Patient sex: F
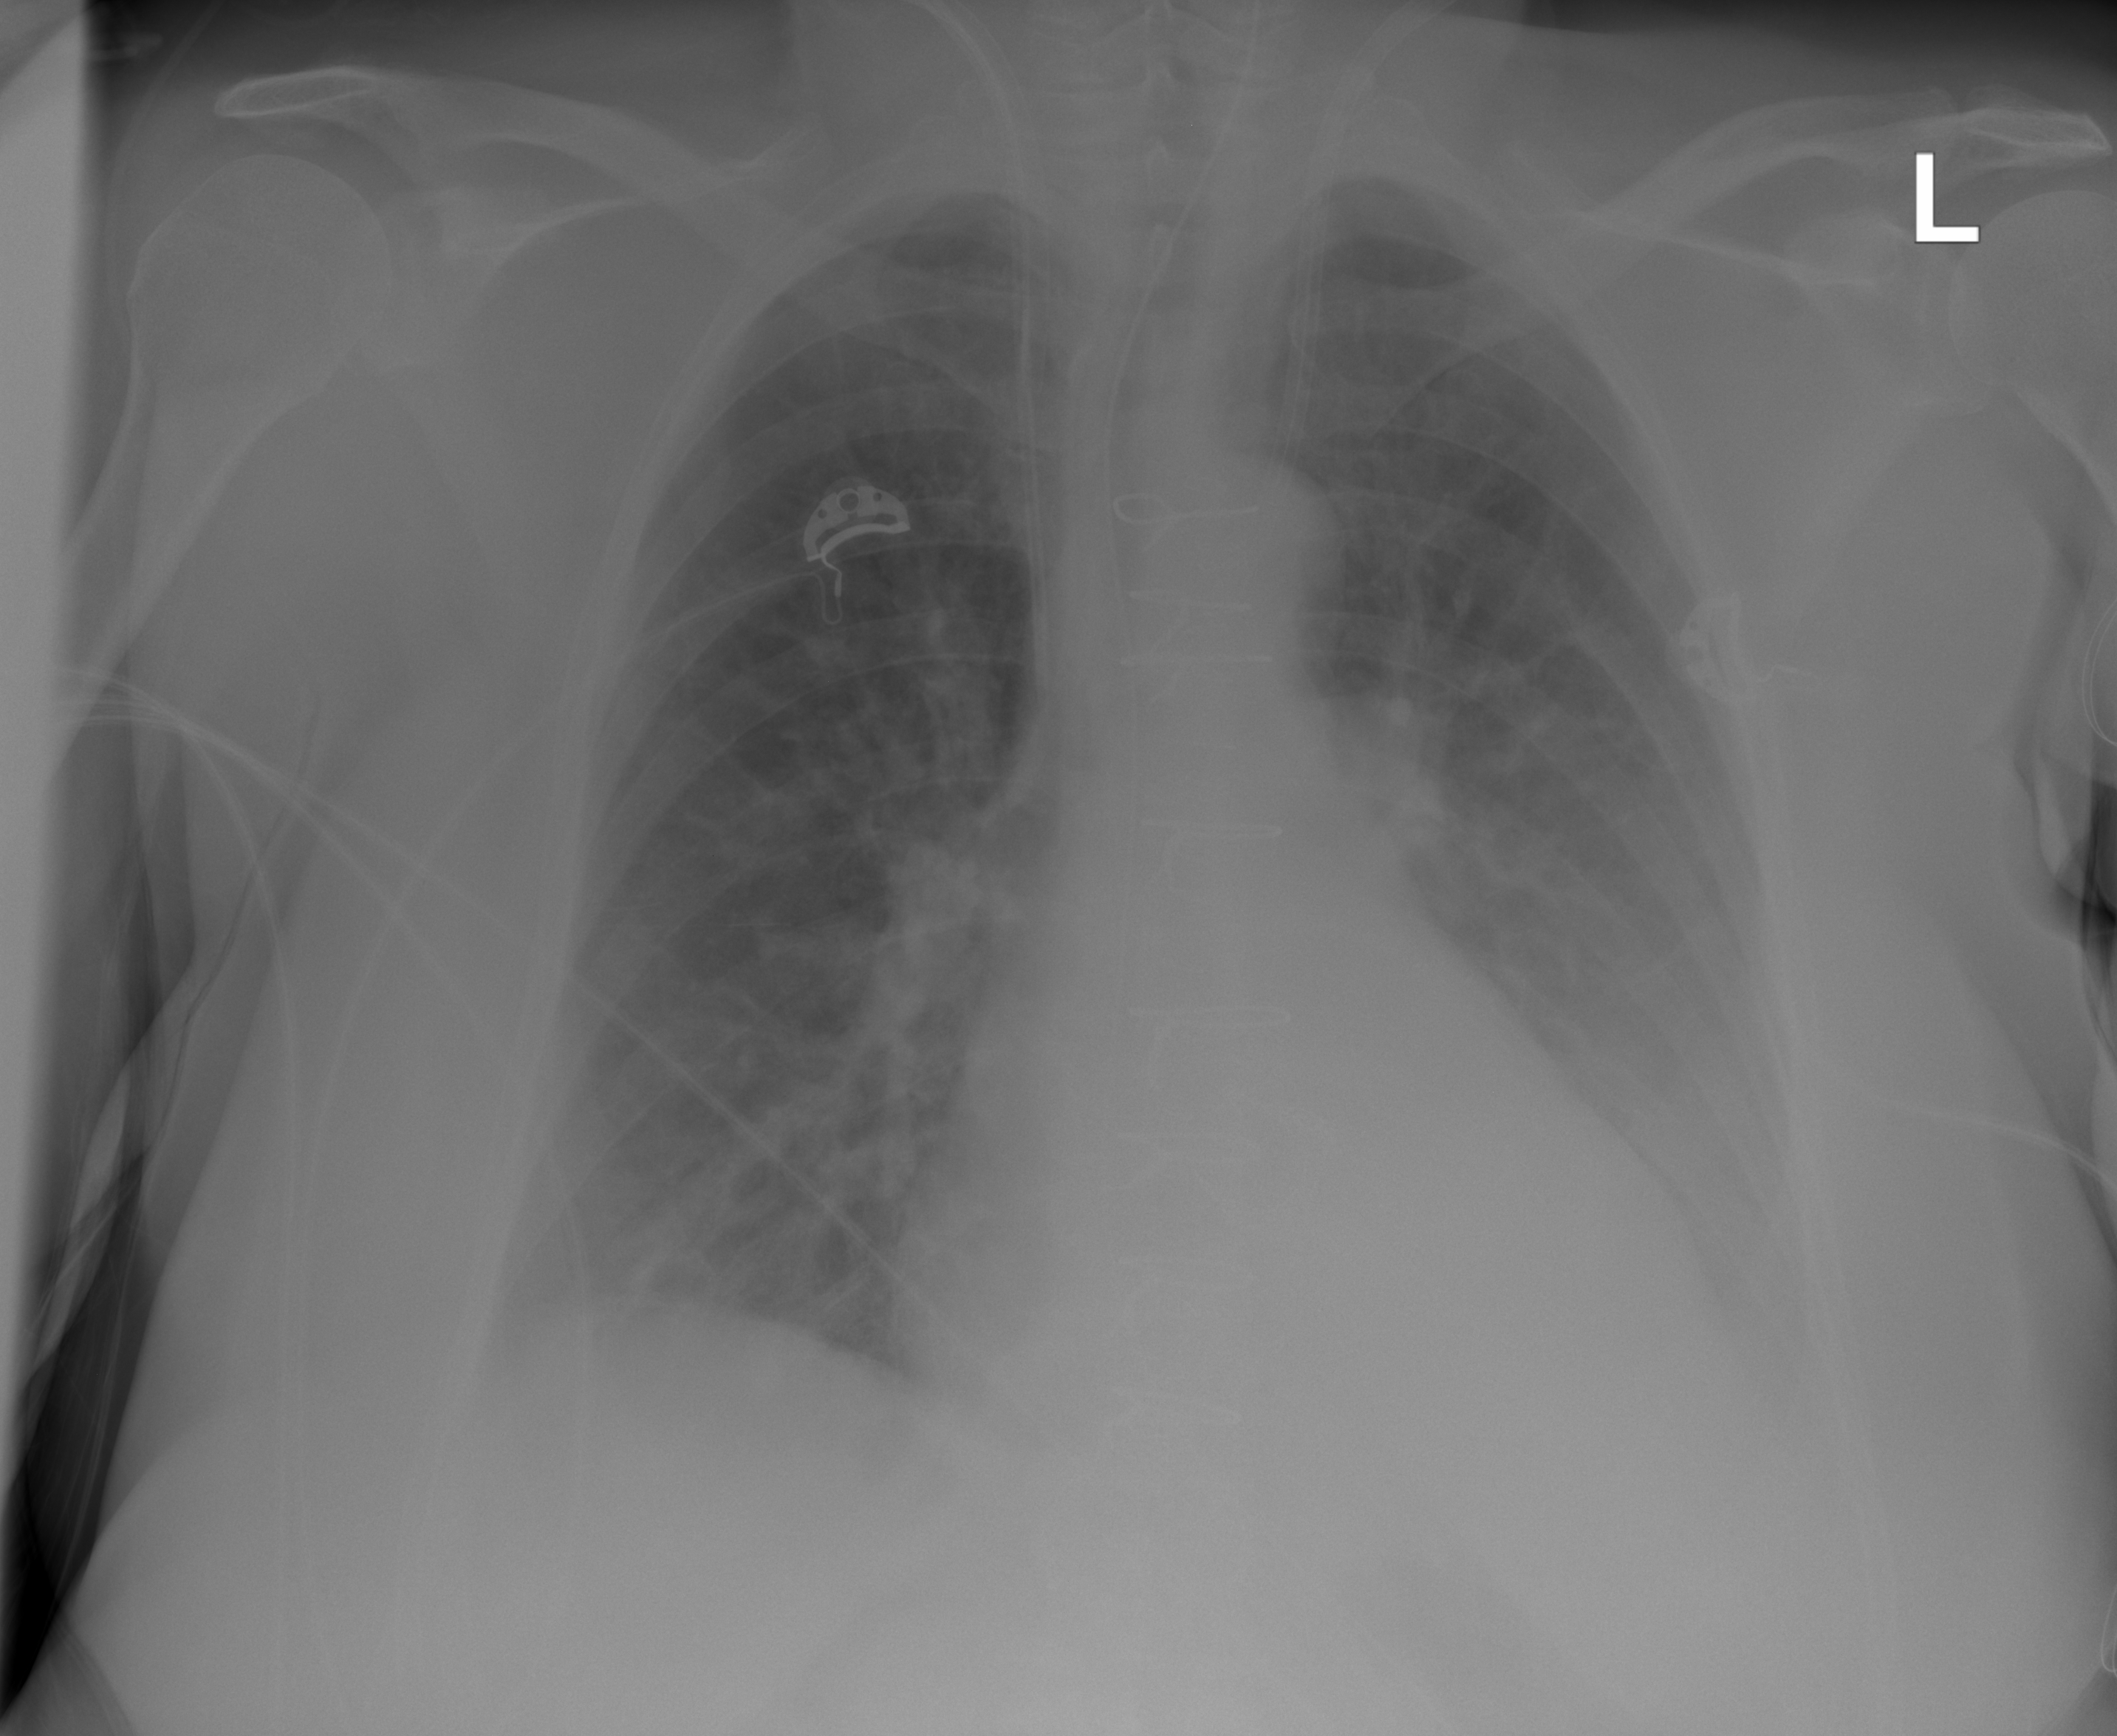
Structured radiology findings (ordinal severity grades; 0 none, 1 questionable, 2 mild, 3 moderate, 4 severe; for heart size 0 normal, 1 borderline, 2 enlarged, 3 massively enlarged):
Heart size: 0
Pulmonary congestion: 3
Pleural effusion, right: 0
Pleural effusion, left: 2
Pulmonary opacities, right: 0
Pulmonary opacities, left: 0
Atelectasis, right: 0
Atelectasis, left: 2